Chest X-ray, AP view. Patient: 29 years old, sex F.
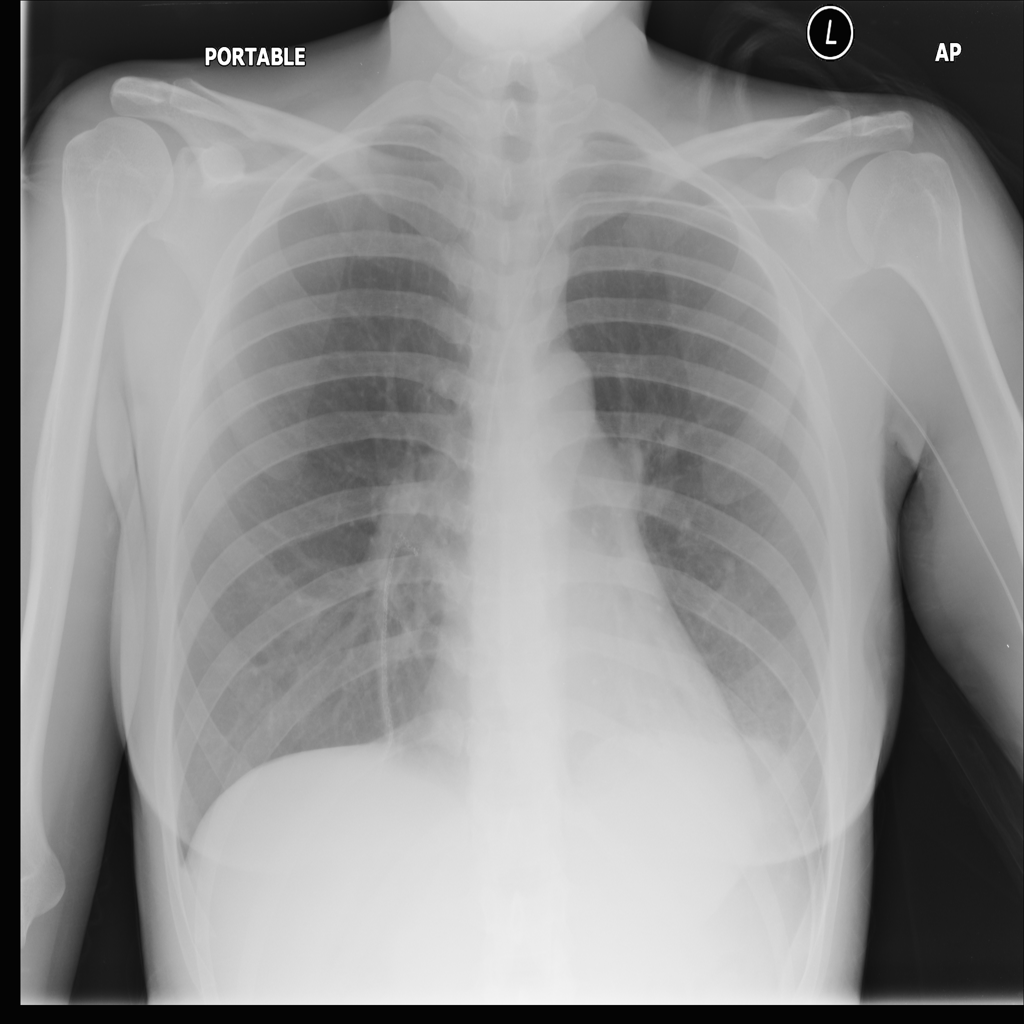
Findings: No Finding